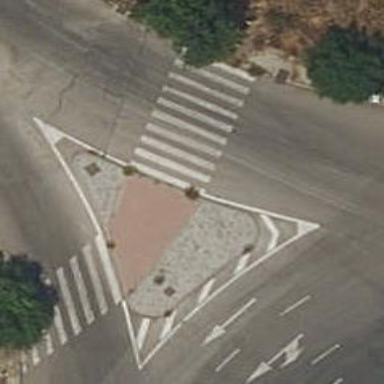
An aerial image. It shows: Zebra crossing on the road.